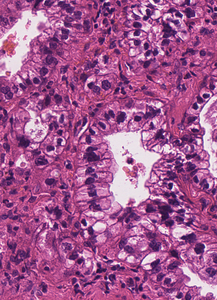
Tumor epithelial tissue: yes
Tumor-associated stroma tissue: yes
Normal tissue: no